Current action and preconditions to check: trajectory_clear

Your task: For each precondition in the list above, predict whether it will hold at this action.

Consider the current scene as observed from the mobile robot's camera, and analyze the predicted future states of all dynamic agents (e.g., people, animals, vehicles, or any moving entities) within the NEXT SECOND.

IMPORTANT: Only answer "very likely" if you are absolutely certain—based on strong, clear evidence—that a dynamic agent will violate the precondition in the predicted future state. Do NOT answer "very likely" for unlikely, ambiguous, or low-probability risks.

Ask yourself for each precondition: Is there a high probability, with clear and convincing evidence, that the predicted future states of any dynamic agent will interfere with the predicted future state of the currently executing action within the NEXT SECOND, causing that precondition to fail?

Assess the risk level based on these predictions. Use "likely" or "very likely" if motions create a clear risk of interference.

Use "neutral" or "improbable" if agents are nearby but their predicted paths are clearly diverging or non-conflicting.

Failure Risk Categories: "very improbable", "improbable", "neutral", "likely", "very likely"

Answer Format: Output ONLY the probability_of_failure value from these categories: "very improbable", "improbable", "neutral", "likely", "very likely"

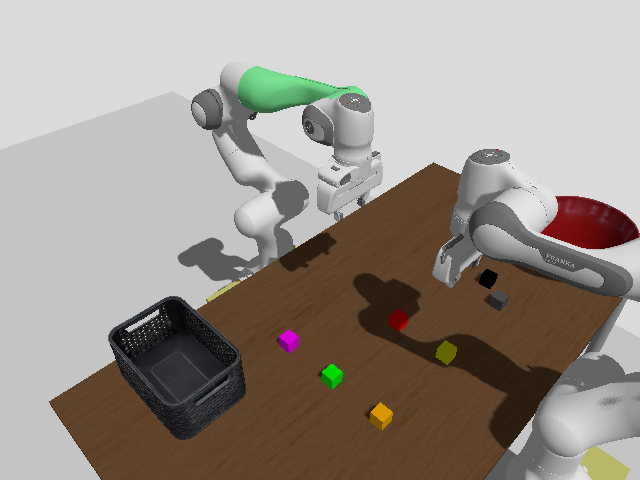

Answer: very improbable